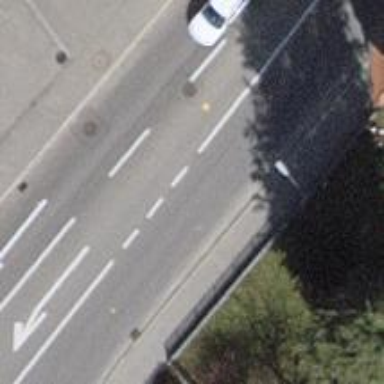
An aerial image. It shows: Secondary road with asphalt surface and sidewalks on both sides also made of asphalt.